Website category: book
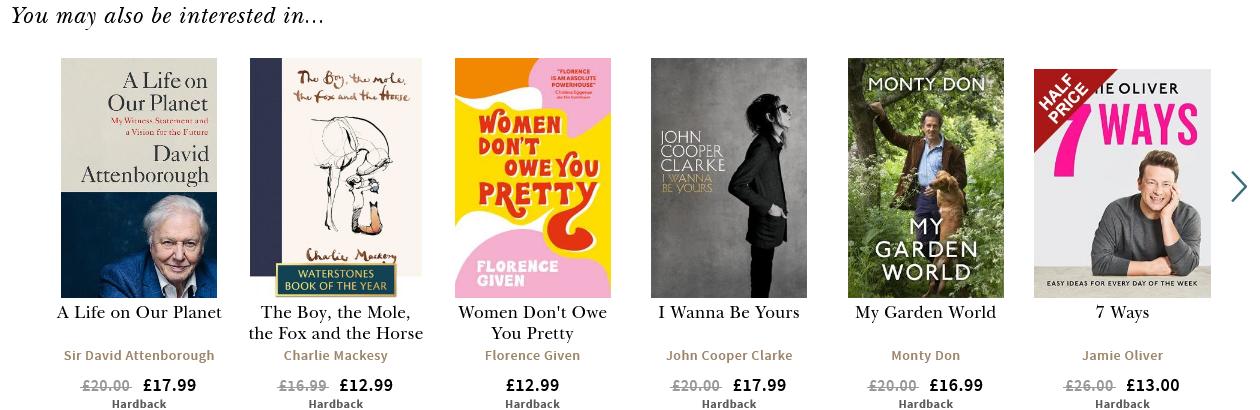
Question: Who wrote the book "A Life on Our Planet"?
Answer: Sir David Attenborough

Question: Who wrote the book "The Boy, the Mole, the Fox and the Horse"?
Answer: Charlie Mackesy

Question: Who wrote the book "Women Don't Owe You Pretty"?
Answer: Florence Given

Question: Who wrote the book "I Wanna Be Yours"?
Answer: John Cooper Clarke

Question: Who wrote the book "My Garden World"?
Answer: Monty Don

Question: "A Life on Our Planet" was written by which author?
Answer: Sir David Attenborough

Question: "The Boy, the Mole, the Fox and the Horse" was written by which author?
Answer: Charlie Mackesy

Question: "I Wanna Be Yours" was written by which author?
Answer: John Cooper Clarke

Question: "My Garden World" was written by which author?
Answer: Monty Don

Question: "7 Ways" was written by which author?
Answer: Jamie Oliver

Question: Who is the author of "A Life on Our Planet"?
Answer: Sir David Attenborough

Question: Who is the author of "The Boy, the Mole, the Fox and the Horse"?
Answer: Charlie Mackesy

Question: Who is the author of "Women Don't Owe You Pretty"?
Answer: Florence Given

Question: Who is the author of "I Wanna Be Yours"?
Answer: John Cooper Clarke

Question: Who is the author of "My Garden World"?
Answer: Monty Don

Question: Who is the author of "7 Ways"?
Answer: Jamie Oliver

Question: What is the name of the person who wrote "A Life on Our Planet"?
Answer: Sir David Attenborough

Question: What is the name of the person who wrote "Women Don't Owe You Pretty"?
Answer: Florence Given

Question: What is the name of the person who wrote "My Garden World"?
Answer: Monty Don

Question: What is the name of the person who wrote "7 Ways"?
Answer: Jamie Oliver

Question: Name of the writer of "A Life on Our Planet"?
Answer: Sir David Attenborough

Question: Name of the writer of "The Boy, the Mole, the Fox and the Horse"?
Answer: Charlie Mackesy

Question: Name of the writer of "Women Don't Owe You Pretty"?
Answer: Florence Given

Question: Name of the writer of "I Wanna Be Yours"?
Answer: John Cooper Clarke

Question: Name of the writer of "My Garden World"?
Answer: Monty Don

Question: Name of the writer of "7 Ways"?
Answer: Jamie Oliver

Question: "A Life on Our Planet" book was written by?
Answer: Sir David Attenborough

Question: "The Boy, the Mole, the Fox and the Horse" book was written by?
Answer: Charlie Mackesy

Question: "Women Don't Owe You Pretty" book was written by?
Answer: Florence Given

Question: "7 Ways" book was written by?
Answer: Jamie Oliver

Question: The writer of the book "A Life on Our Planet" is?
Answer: Sir David Attenborough

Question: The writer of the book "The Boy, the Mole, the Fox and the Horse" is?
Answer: Charlie Mackesy

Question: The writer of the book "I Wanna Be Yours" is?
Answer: John Cooper Clarke

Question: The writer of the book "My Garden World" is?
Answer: Monty Don

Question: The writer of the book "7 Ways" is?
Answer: Jamie Oliver

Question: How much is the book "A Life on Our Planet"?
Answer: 17.99

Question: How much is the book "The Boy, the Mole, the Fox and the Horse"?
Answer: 12.99

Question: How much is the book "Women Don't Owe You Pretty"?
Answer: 12.99

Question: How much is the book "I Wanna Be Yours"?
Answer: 17.99

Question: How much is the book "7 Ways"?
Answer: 13.00

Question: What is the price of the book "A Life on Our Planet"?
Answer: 17.99

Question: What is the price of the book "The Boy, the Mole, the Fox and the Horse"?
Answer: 12.99

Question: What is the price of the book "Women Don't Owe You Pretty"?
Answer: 12.99

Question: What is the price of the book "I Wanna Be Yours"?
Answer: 17.99

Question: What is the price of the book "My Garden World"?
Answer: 16.99

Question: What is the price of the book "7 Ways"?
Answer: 13.00

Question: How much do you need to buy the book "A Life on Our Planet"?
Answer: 17.99

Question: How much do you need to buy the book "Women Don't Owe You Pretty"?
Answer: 12.99

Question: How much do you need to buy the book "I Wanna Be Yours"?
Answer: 17.99

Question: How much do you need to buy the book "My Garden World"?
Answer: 16.99

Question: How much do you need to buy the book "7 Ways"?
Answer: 13.00

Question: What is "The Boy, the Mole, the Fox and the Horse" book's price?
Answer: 12.99

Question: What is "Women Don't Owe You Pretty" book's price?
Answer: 12.99

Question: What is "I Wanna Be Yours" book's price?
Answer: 17.99

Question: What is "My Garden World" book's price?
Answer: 16.99

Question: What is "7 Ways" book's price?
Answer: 13.00

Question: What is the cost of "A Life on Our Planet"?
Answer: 17.99

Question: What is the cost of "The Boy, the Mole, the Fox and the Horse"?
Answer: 12.99

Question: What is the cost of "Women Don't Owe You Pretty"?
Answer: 12.99

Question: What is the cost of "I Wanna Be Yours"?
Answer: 17.99

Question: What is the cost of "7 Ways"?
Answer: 13.00

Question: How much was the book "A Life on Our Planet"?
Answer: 17.99

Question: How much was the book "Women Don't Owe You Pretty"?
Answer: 12.99

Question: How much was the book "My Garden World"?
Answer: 16.99